Question: Objective-C or C# .Net answers fine
I have a in which I draw text. The background is . How do I make it ?
'''
public override void Draw(RectangleF rect)
{
using (var context = UIGraphics.GetCurrentContext())
{
context.ScaleCTM(1f,-1f);
context.SetFillColor(Settings.ColorButtonText.CGColor);
context.SetTextDrawingMode(CGTextDrawingMode.Fill);
context.SelectFont("HelveticaNeue-Bold",20f, CGTextEncoding.MacRoman);
context.ShowTextAtPoint(5,-25,_title);
}
}
'''

: My Solution for a Custom Section for Monotouch.Dialog
'''
public class BigBlueSectionHeaderView : UIView
{
private readonly string _title;
public BigBlueSectionHeaderView(string title): base(new RectangleF(0,0,320,35))
{
_title = title;
}
public override void Draw(RectangleF rect)
{
using (var context = UIGraphics.GetCurrentContext())
{
context.SetFillColorWithColor(UIColor.White.CGColor);
context.FillRect(new RectangleF(10, 0, 320, 35));
context.ScaleCTM(1f,-1f);
context.SetFillColor(Settings.ColorButtonText.CGColor);
context.SetTextDrawingMode(CGTextDrawingMode.Fill);
context.SelectFont("HelveticaNeue-Bold",20f, CGTextEncoding.MacRoman);
context.ShowTextAtPoint(5,-25,_title);
}
}
}
'''
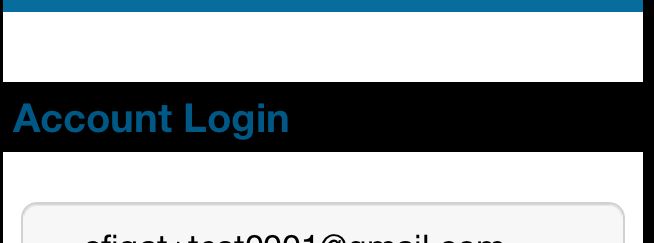
Answer: You can clear the background with:
'''
CGContextClearRect(context, rect);
'''
Or set to white with:
'''
CGContextSetFillColorWithColor(context, [UIColor whiteColor].CGColor);
CGContextFillRect(context, rect);
'''